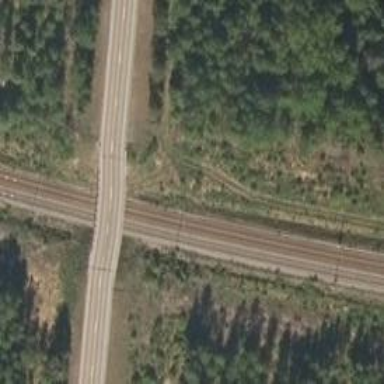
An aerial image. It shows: Railway track with continuous electrified contact lines.